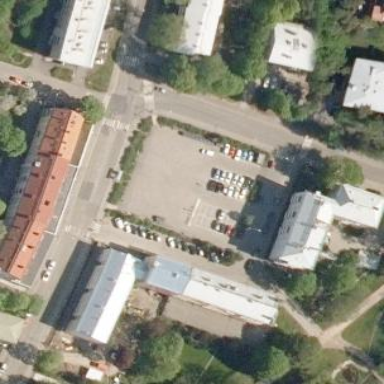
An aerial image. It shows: Paved pedestrian road leading to square. The area does not allow parking.